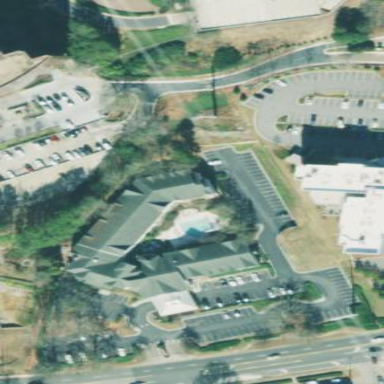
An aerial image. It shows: Hotel building.